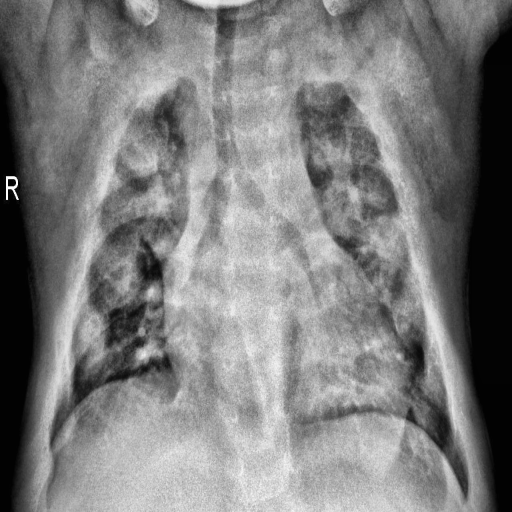
Finding: PNEUMONIA